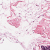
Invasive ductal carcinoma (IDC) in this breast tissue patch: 0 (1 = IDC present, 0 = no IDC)